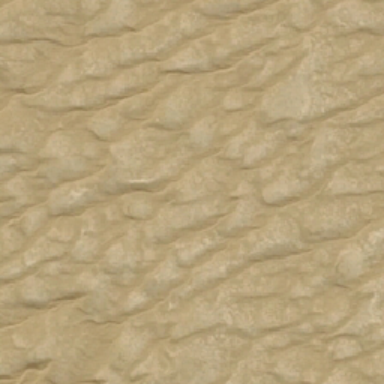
There is little sand in the desert .